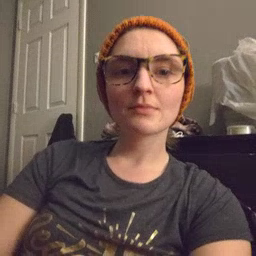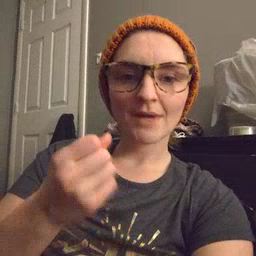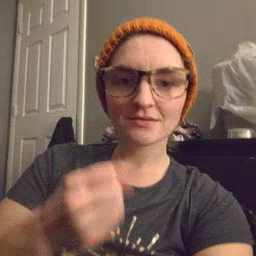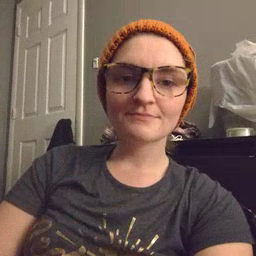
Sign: milk